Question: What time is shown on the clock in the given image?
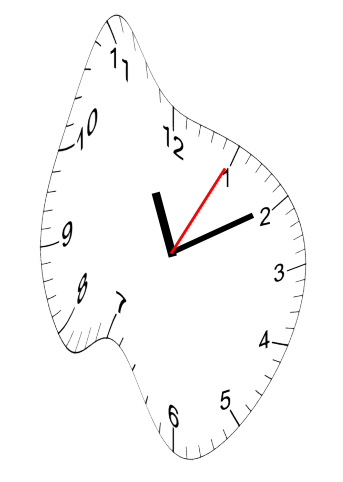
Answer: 11:10:05